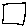
Label: square